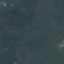
Land use / land cover class: Pasture